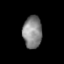
Tissue: prostate
Cell type: T cells
Senescence score: 0.3061
Nuclear area (px): 601
Mean DAPI intensity: 133.985